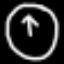
Label: clock